Interaction volume radius: 5 \u00c5
Interaction volume height: 20 \u00c5
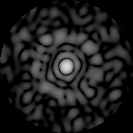
Disorder parameter: 0.8435